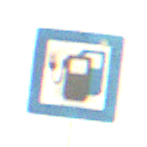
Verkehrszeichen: LadestationFuerElektrofahrzeuge
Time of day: SunriseSunset
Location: Outdoor (RoadRail)
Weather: PartlyCloudy
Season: NotSpecified
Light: Natural